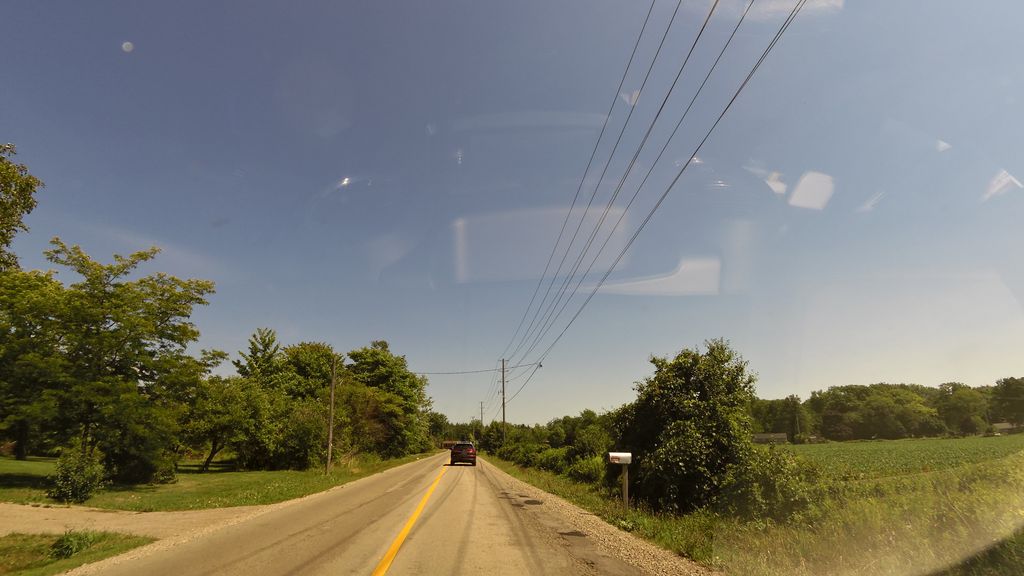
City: hamilton